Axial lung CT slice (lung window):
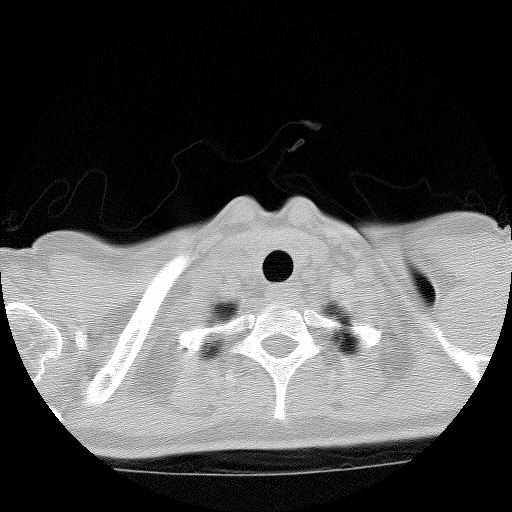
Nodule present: no